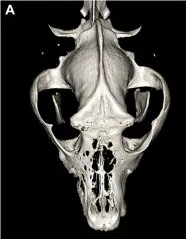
Panels. Represent pre-operative CT,. Three-dimensional (3D) reconstruction. The large bone defects in the frontal, maxillary, and nasal bones.
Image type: radiology (ct)